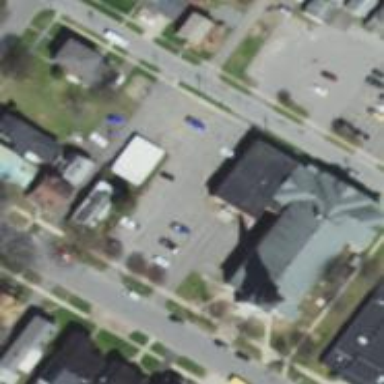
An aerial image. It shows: Building serving as place of worship.